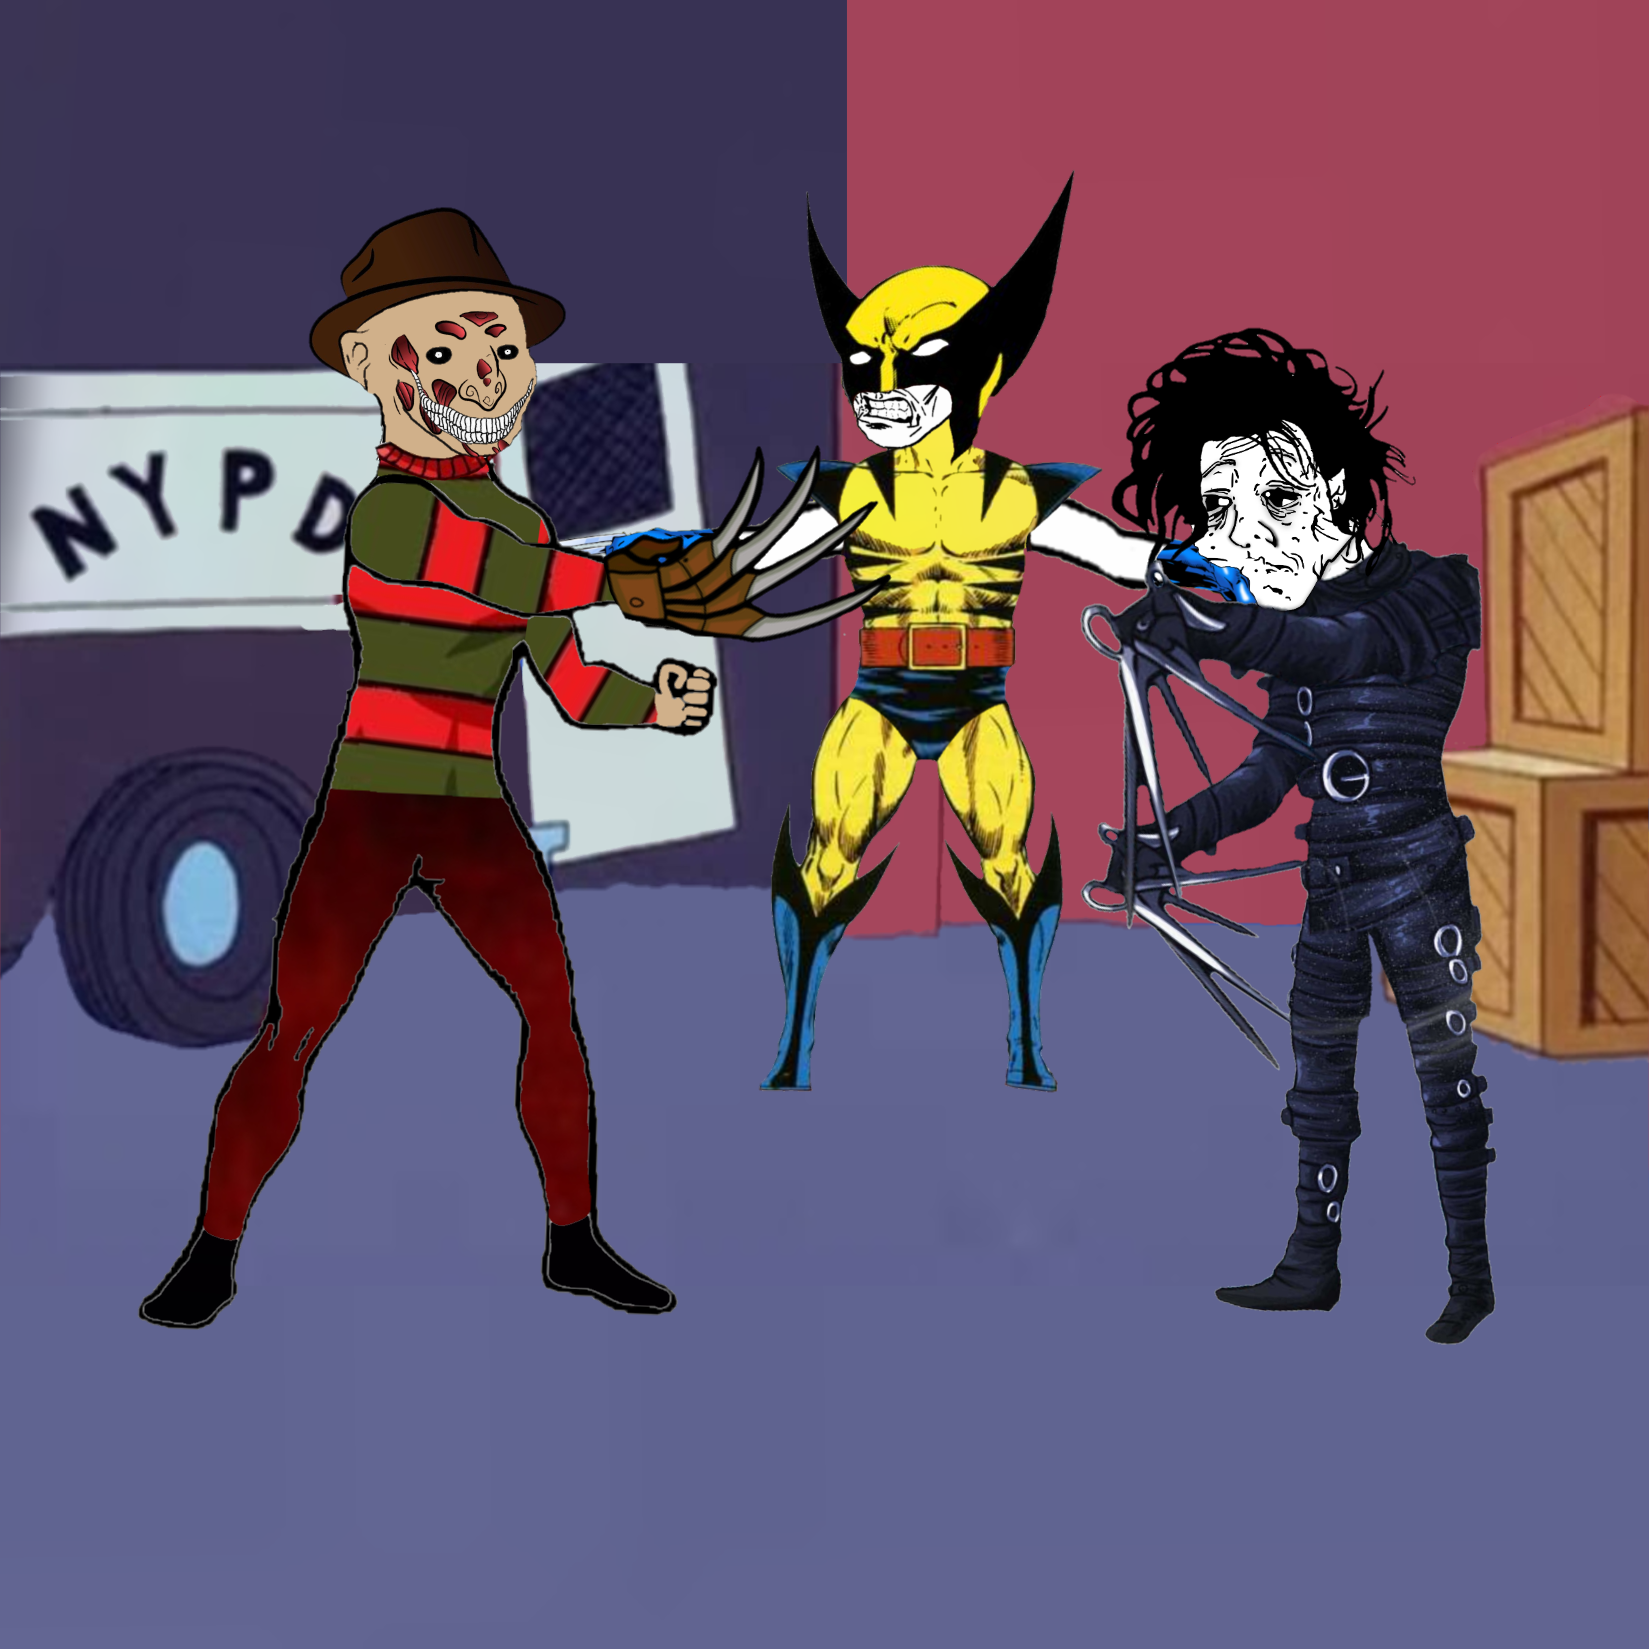
Label: 5_Wojak_with_Background